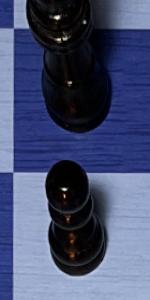
Label: Pawn_Black